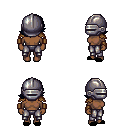
a pixel art fantasy rpg character, female body template, human, dark skin, leather shoulder armor, metal pants, raven swoop hairstyle, metal helm, leather bracers, black slippers, four views (front, back, left, right), 2x2 character sprite sheet, small pixel art, hard edges, no anti-aliasing